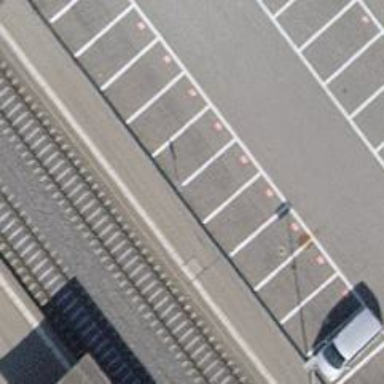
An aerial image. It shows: Car-sharing service available at this location.